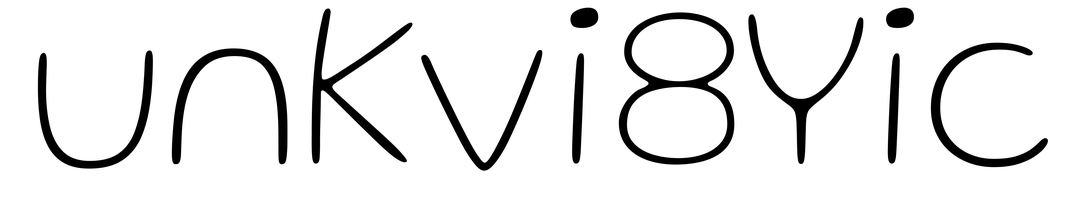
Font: Gluten_Thin